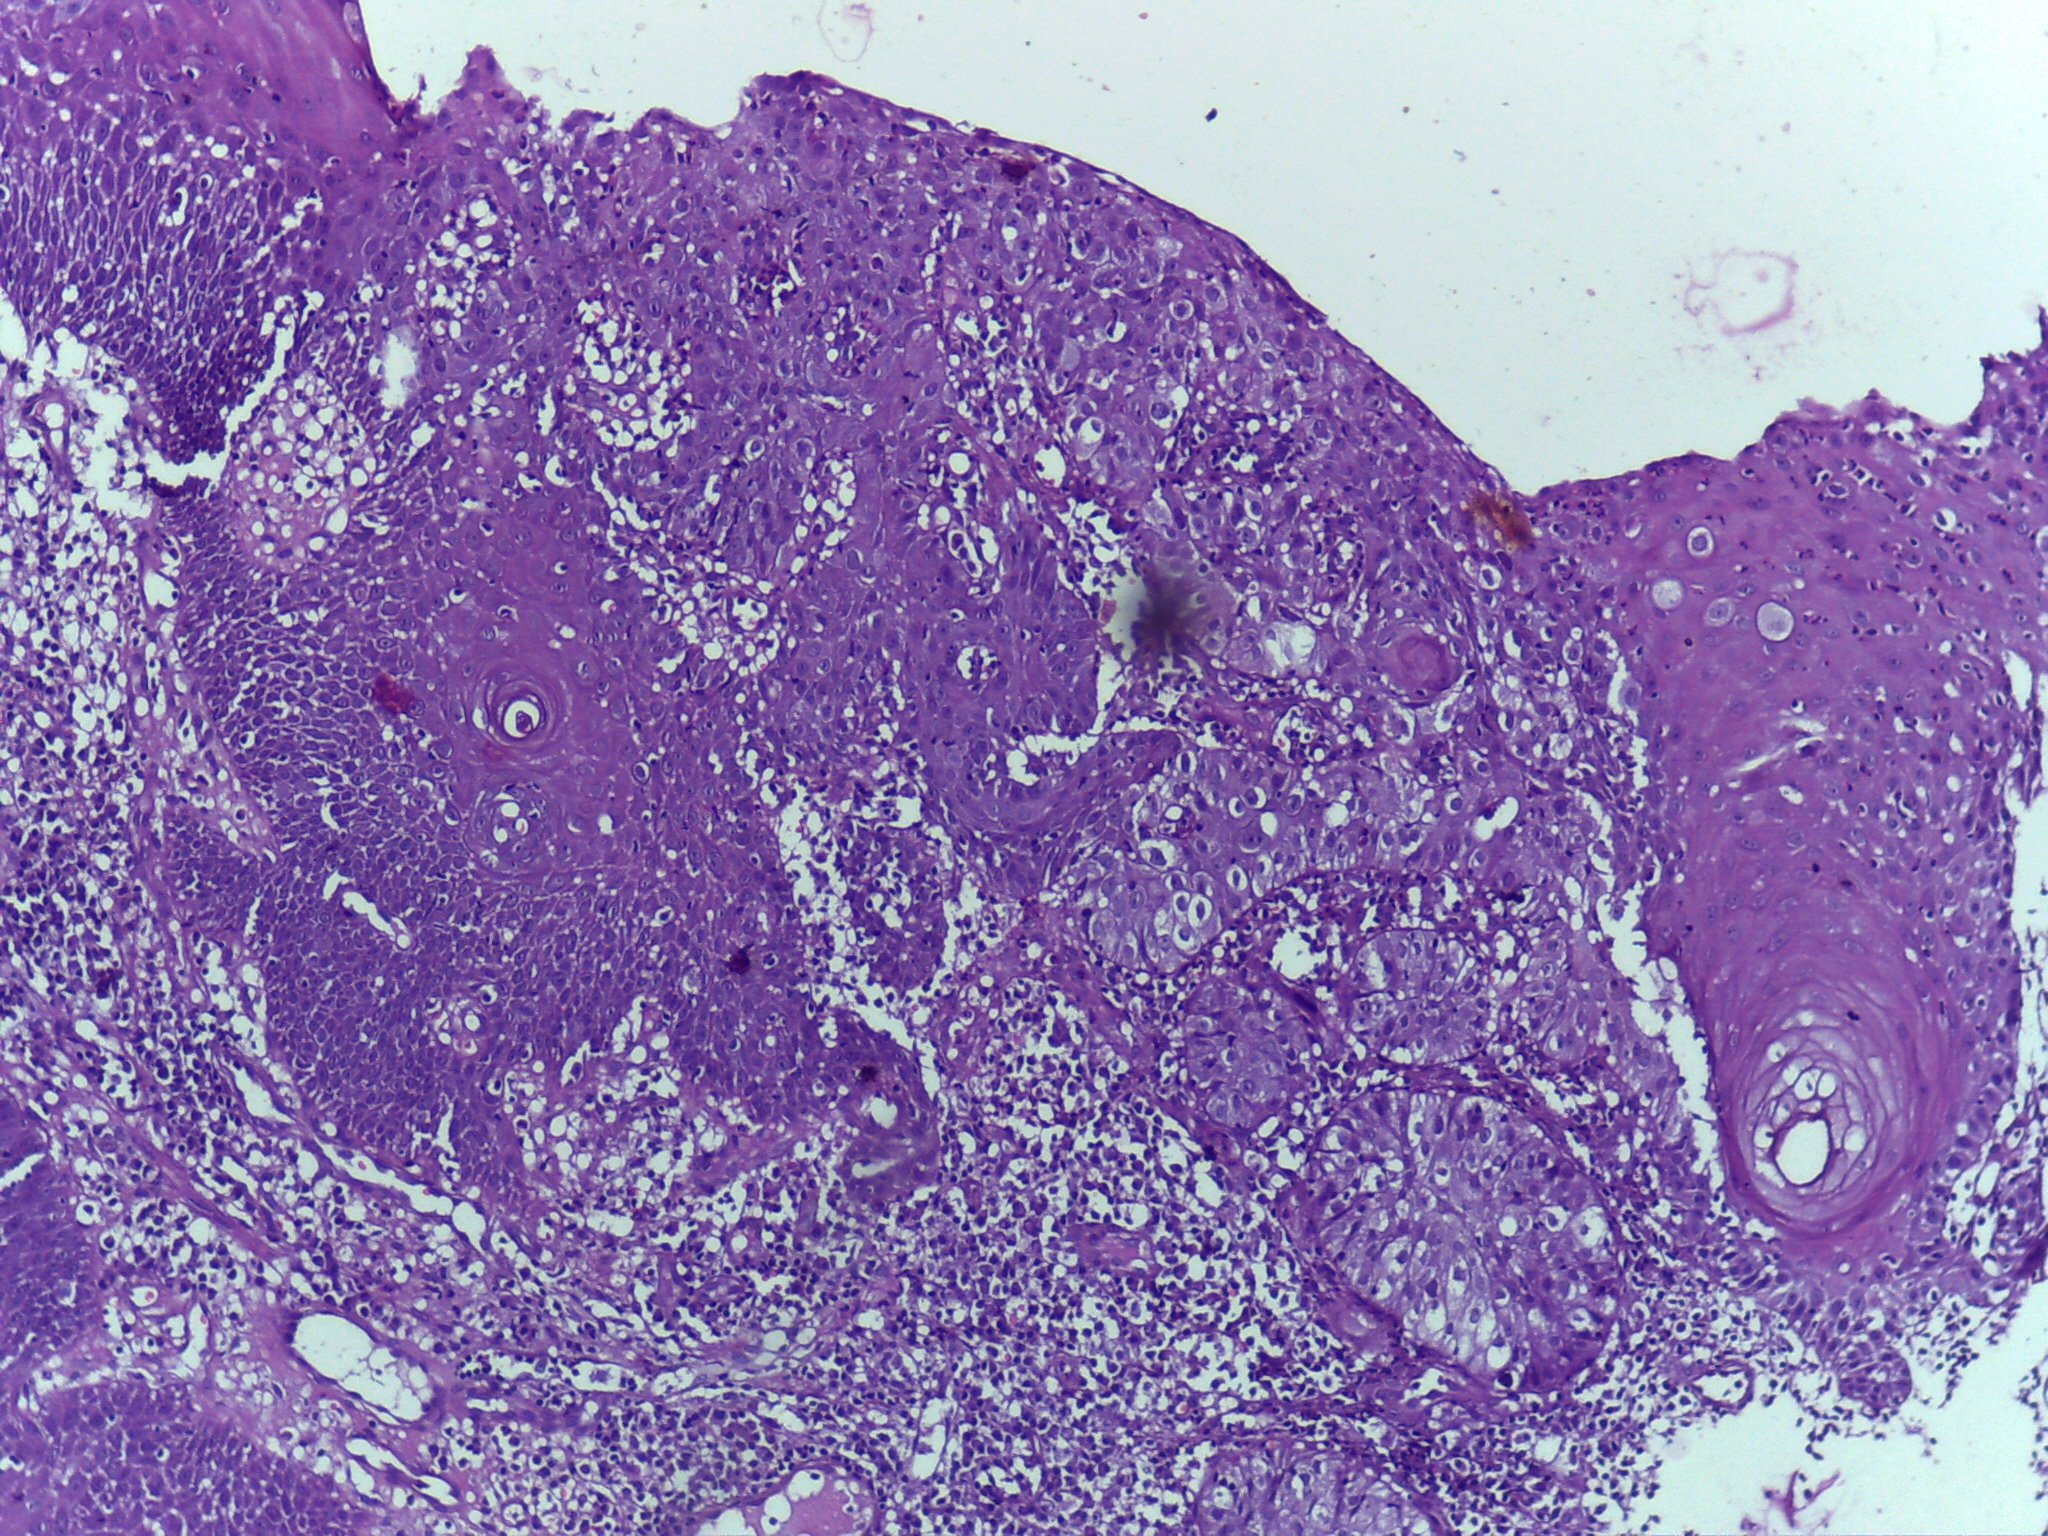
Diagnosis: OSCC